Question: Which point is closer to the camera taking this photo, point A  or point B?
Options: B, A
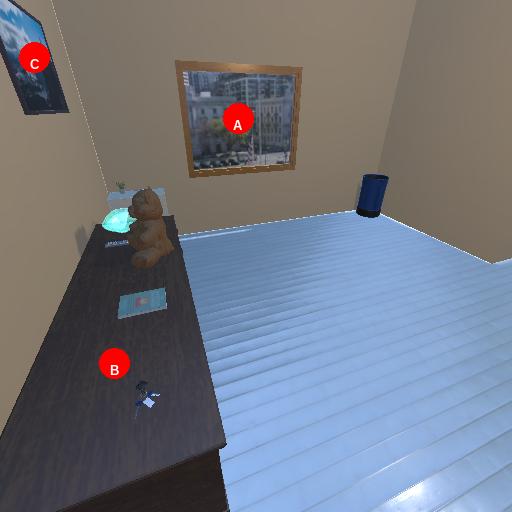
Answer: B